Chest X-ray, PA view. Patient: 15 years old, sex M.
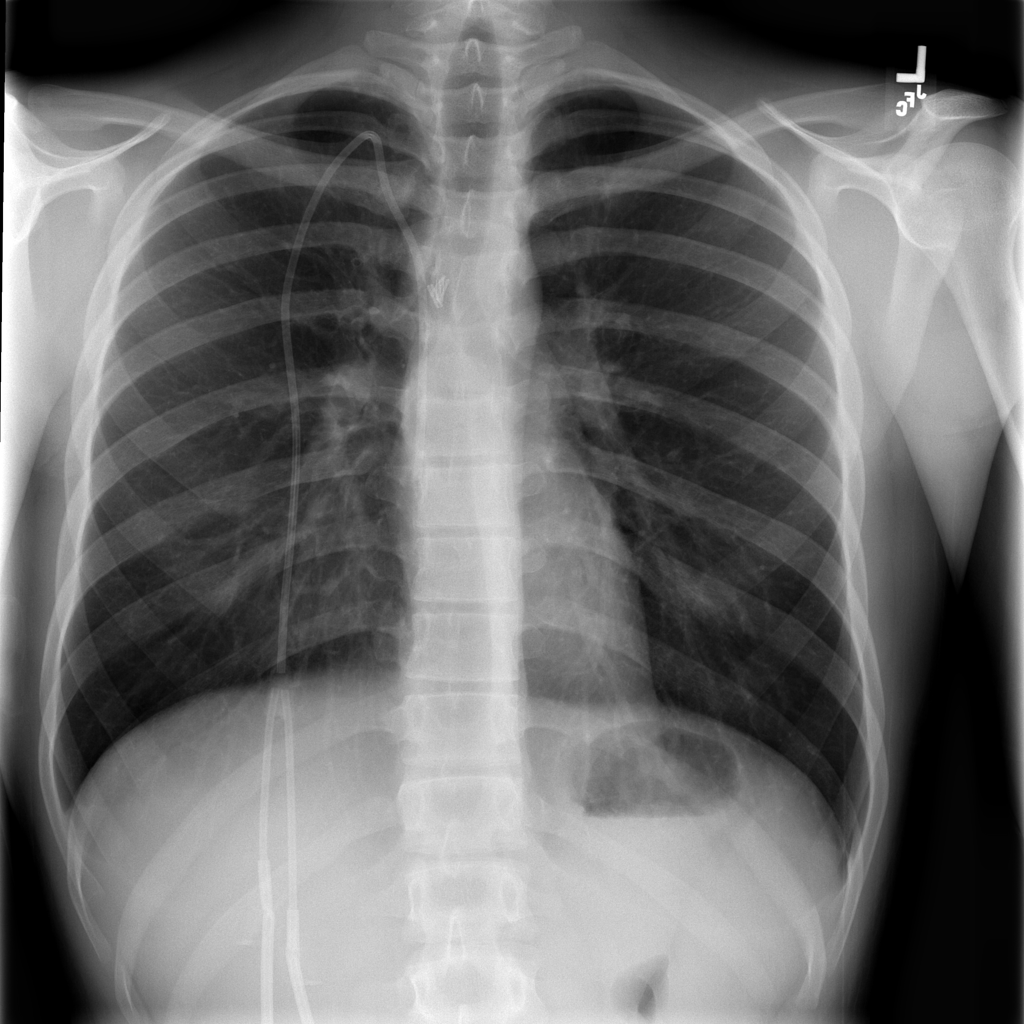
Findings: No Finding